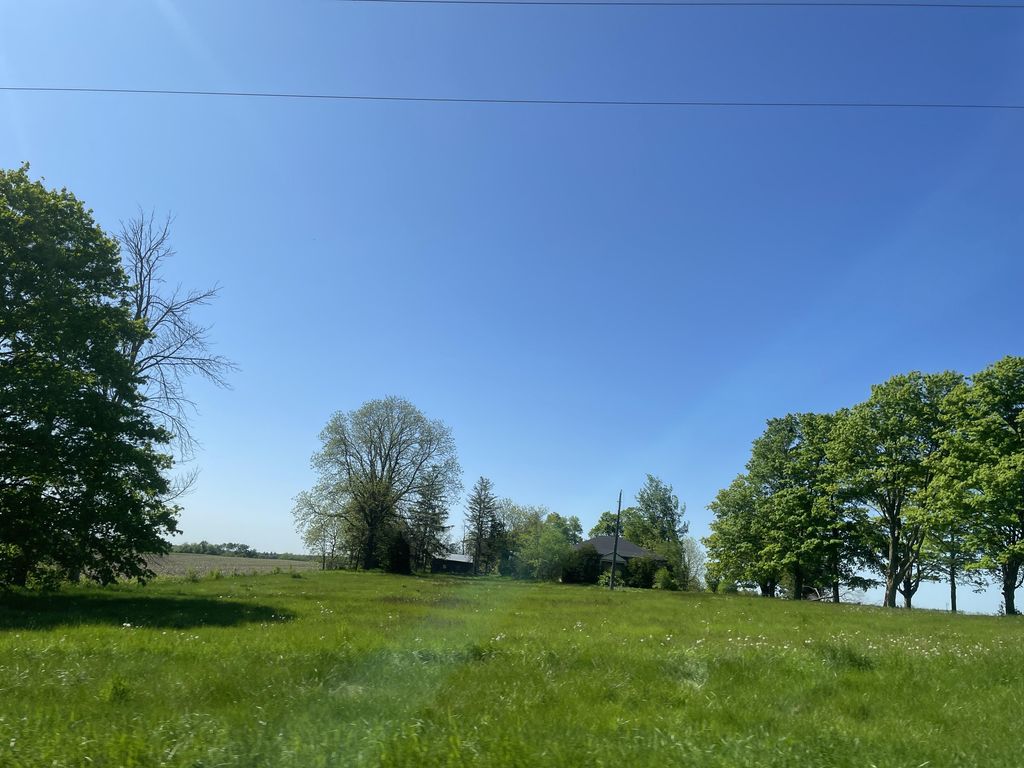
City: kitchener-waterloo